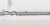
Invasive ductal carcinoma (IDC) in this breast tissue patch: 0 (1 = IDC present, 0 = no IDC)